Question: I am making a polar plot by using ggplot2.
The data near 360 are missing.
How can I show all the data?
Here are the data and the code.
'''
Angle Geno
1.252 5
329.714 5
334.74 5
348.166 5
18.29 5
3.035 5
359.855 5
358.348 5
359.855 5
9.317 5
6.195 5
355.281 5
333.29 5
349.235 5
359.855 5
1.219 5
2.058 5
342.205 5
1.764 5
345.321 5
345.234 5
337.606 5
39.661 5
328.425 5
347.59 5
348.545 5
'''
And
'''
i = 5
Hist_LR_Geno <- Hist_LR[Hist_LR$Geno==i,]
p5 <- ggplot(Hist_LR_Geno, aes(x=Angle))
p5 <- p5 + geom_histogram(binwidth=22.5) +
scale_y_continuous(limits = c(-5, 5), breaks=NULL) +
scale_x_continuous(limits=c(0,360), breaks=c(0,45,90,135,180,225,270,315)) +
coord_polar(start=pi, direction=-1) +
labs(x=NULL, y=NULL) +
theme(legend.position="none",
axis.text.x=element_blank(),
axis.ticks.x=element_blank(),
plot.margin=unit(c(-1,0,0,0), "cm"),
panel.background = element_rect(fill = "white"),
#panel.grid.major = element_line(size=0.2, color = "blue", linetype = "solid"),
panel.grid.minor = element_line(size=0.6, color = "blue", linetype = "dotted"),
axis.text=element_text(size=6))
plot(p5)
'''
Here is the plot.

Thanks,
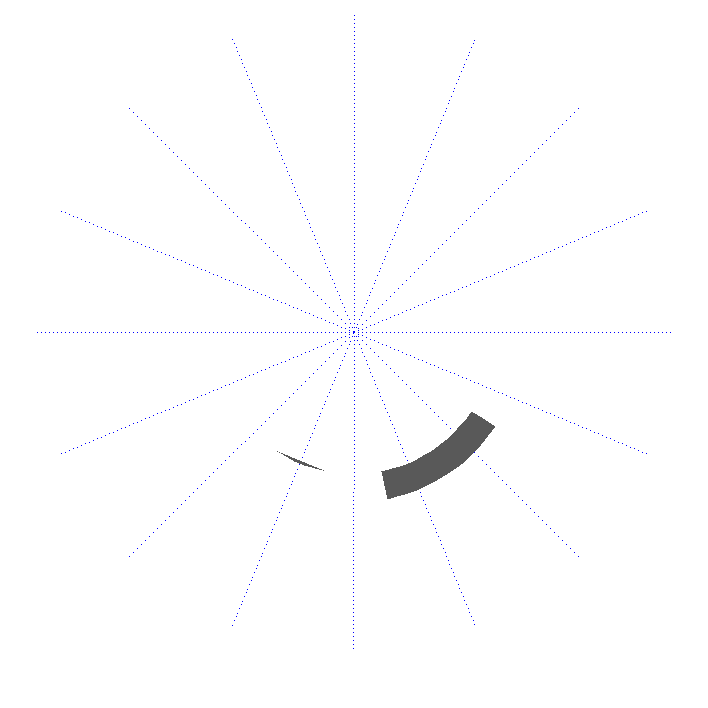
Answer: You've got two issues going on. First, you used 'geom_histogram', which counts the number of rows in each bin, but it looks like you might actually want the sum of 'Geno' within each bin. Let's ignore that for now and go with 'geom_histogram'. Please say more about what you're actually trying to do and we can come back to that issue later.
As I said, 'geom_histogram' counts the number of rows in each bin. But that number of rows is greater than 5 for some of the histogram bars. However, you've set 'scale_y_continuous' with limits of 'c(-5,5)'. So any bars that are taller than 5 get removed. Here's the plot with larger y limits:
'''
p5 + geom_histogram(binwidth=22.5) +
scale_y_continuous(limits = c(-5, 12), breaks=0:12) +
scale_x_continuous(limits=c(0,360), breaks=seq(0,360-45,45)) +
coord_polar(start=pi, direction=-1)
'''
<URL>
Regarding your comment: Yes, I got caught by the same issue as with 'scale_y_continuous'. Your 'scale_x_continuous' also excludes values because the bars have width. The lowest bar extends below zero and the highest bar extends past 360, so both of those bars get excluded when the x limits are set to 0 through 360. We could expand the x limits, but then the x values would have to go from -22.5/2 to 360+22.5/2, rather than from 0 to 360.
Instead, let's change the bin locations so that the first bin fits between 0 and 22.5 (rather than between -22.5/2 and 22.5/2) and the last bin fits between 360-22.5 and 360 (rather than between 360-22.5/2 and 360+22.5/2). We can do this with the 'center' parameter of 'geom_histogram'. You just need to give the center of one bin and the rest will be adjusted accordingly.
'''
p5 + geom_histogram(binwidth=22.5, colour="white", center=22.5/2) +
scale_y_continuous(limits = c(-5, 14), breaks=0:15) +
scale_x_continuous(breaks=seq(0,360,45)) +
coord_polar(start=pi, direction=-1)
'''
<URL>